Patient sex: M
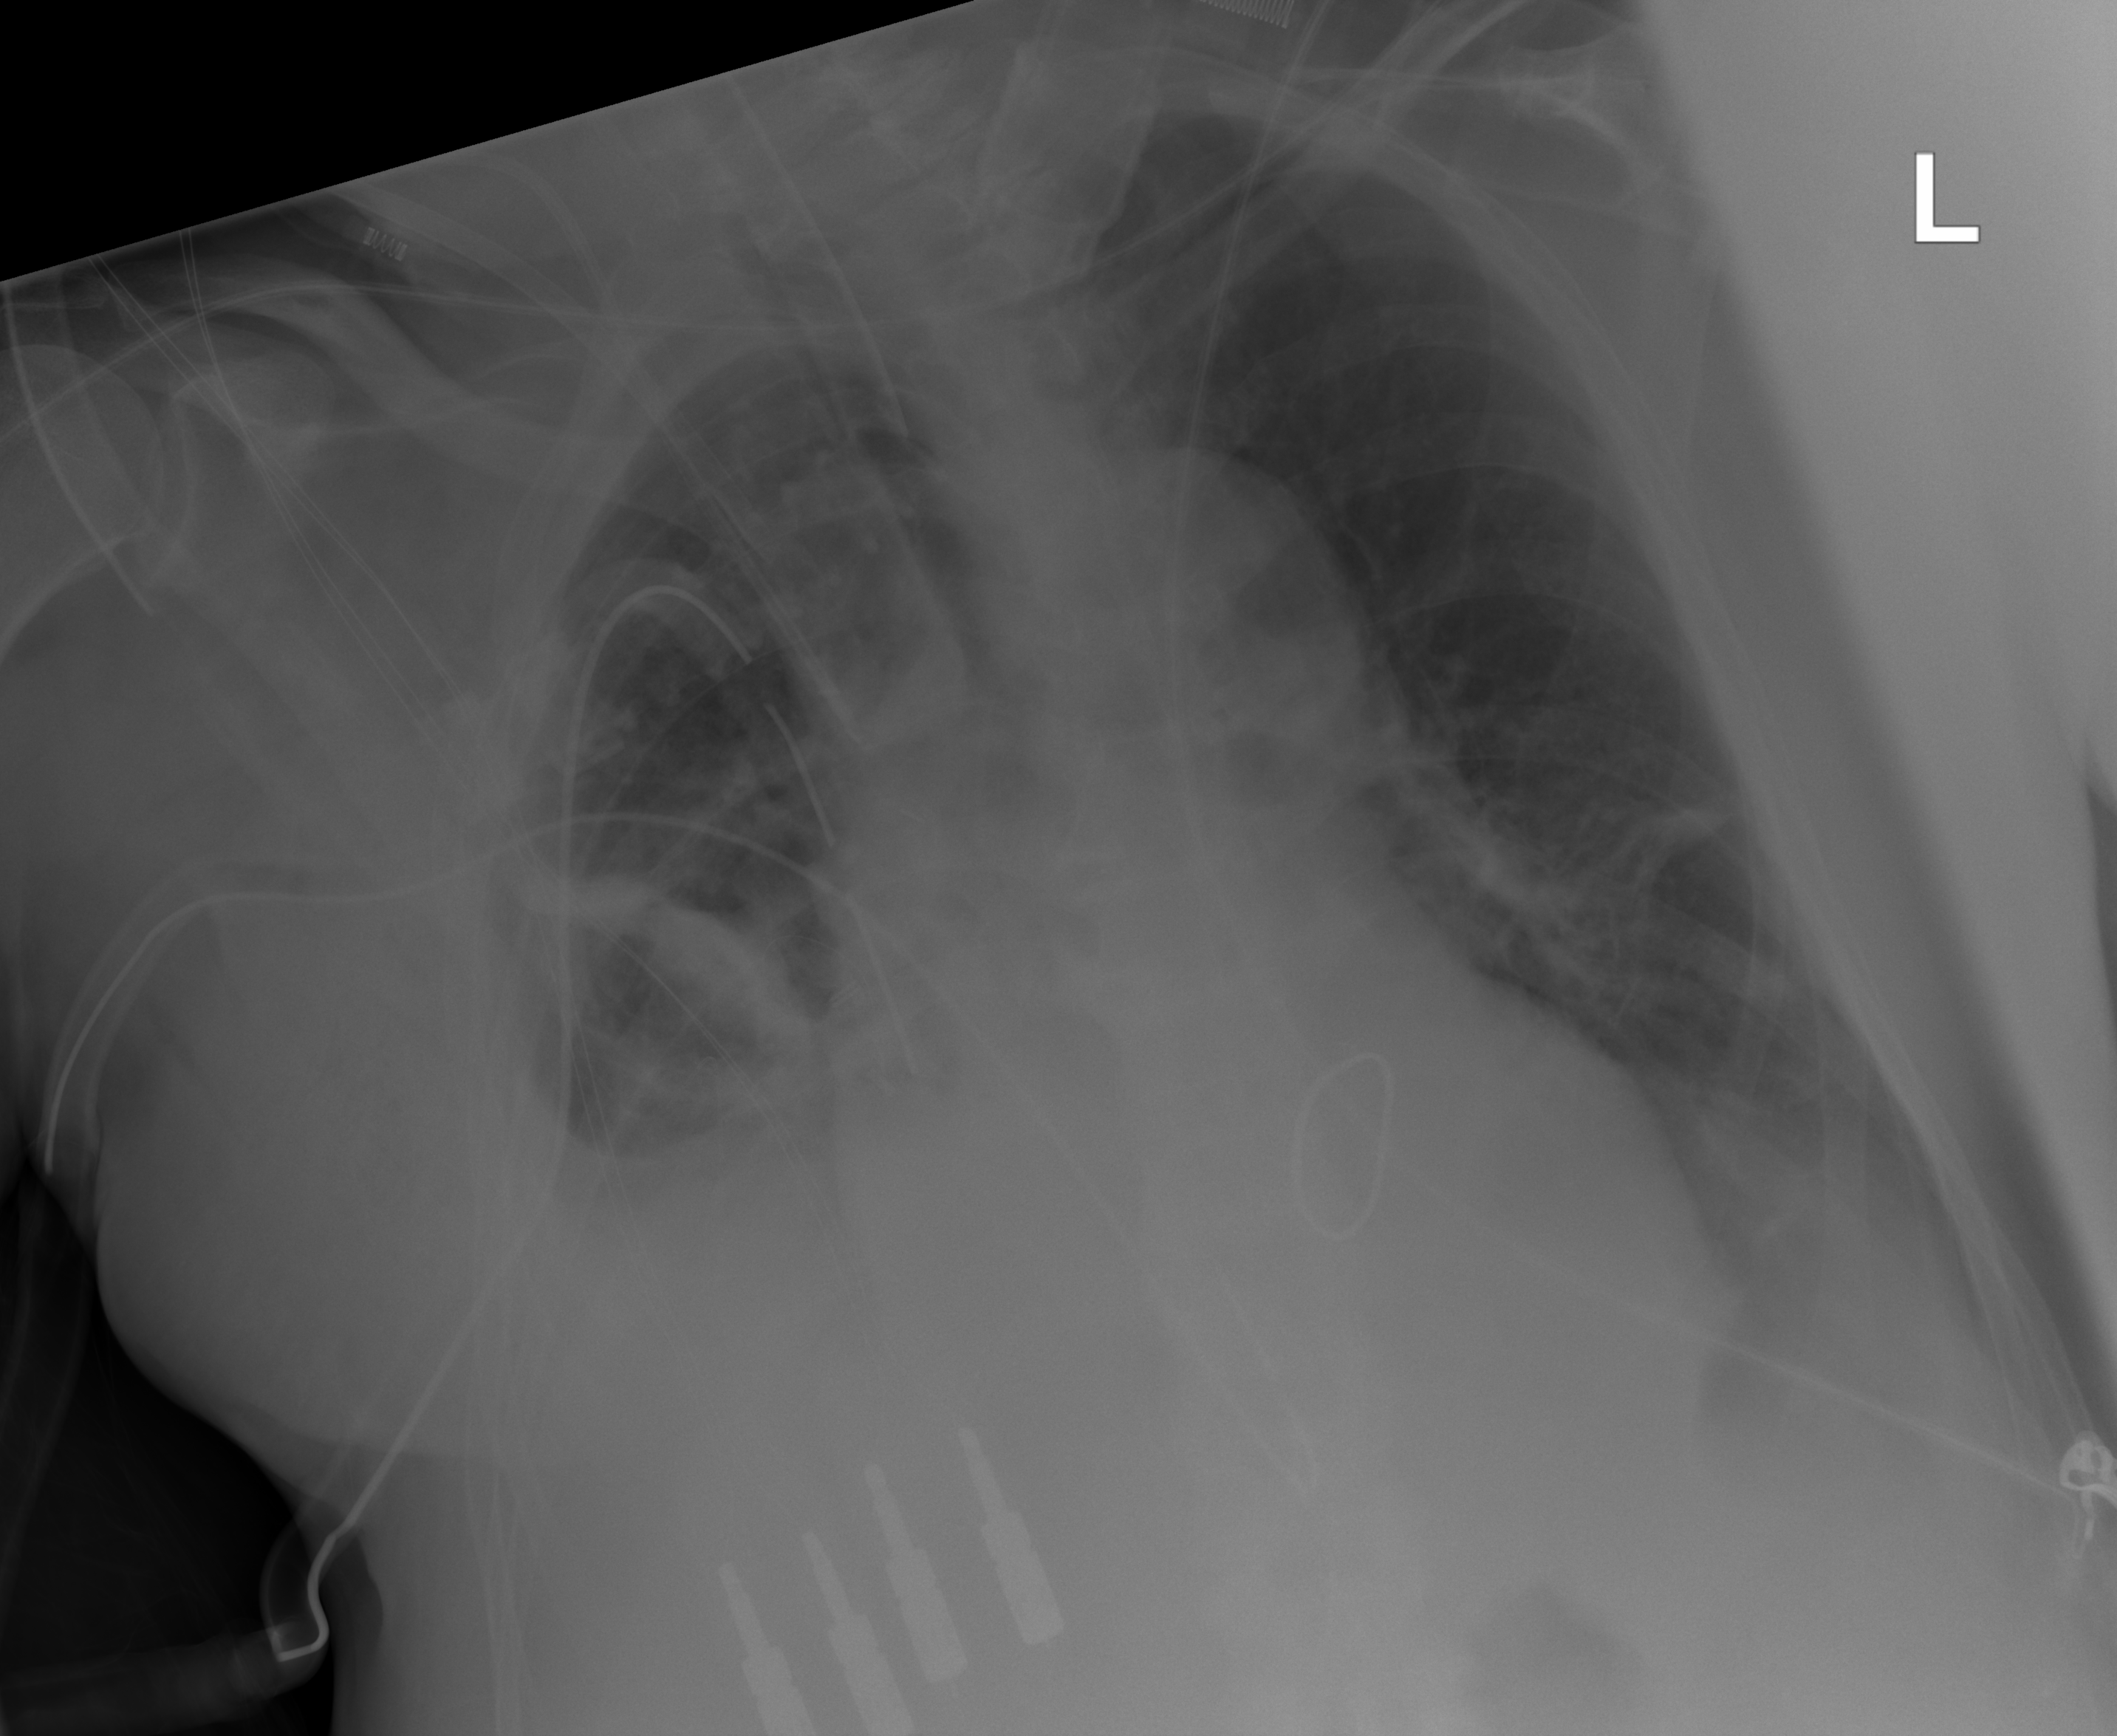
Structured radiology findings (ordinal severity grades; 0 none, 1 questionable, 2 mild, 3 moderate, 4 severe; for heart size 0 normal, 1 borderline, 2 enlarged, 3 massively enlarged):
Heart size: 1
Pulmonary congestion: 0
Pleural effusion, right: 2
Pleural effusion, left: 0
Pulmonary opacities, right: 1
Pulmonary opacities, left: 0
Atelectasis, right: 2
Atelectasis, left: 0